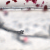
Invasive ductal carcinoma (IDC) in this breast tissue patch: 0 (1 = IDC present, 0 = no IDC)